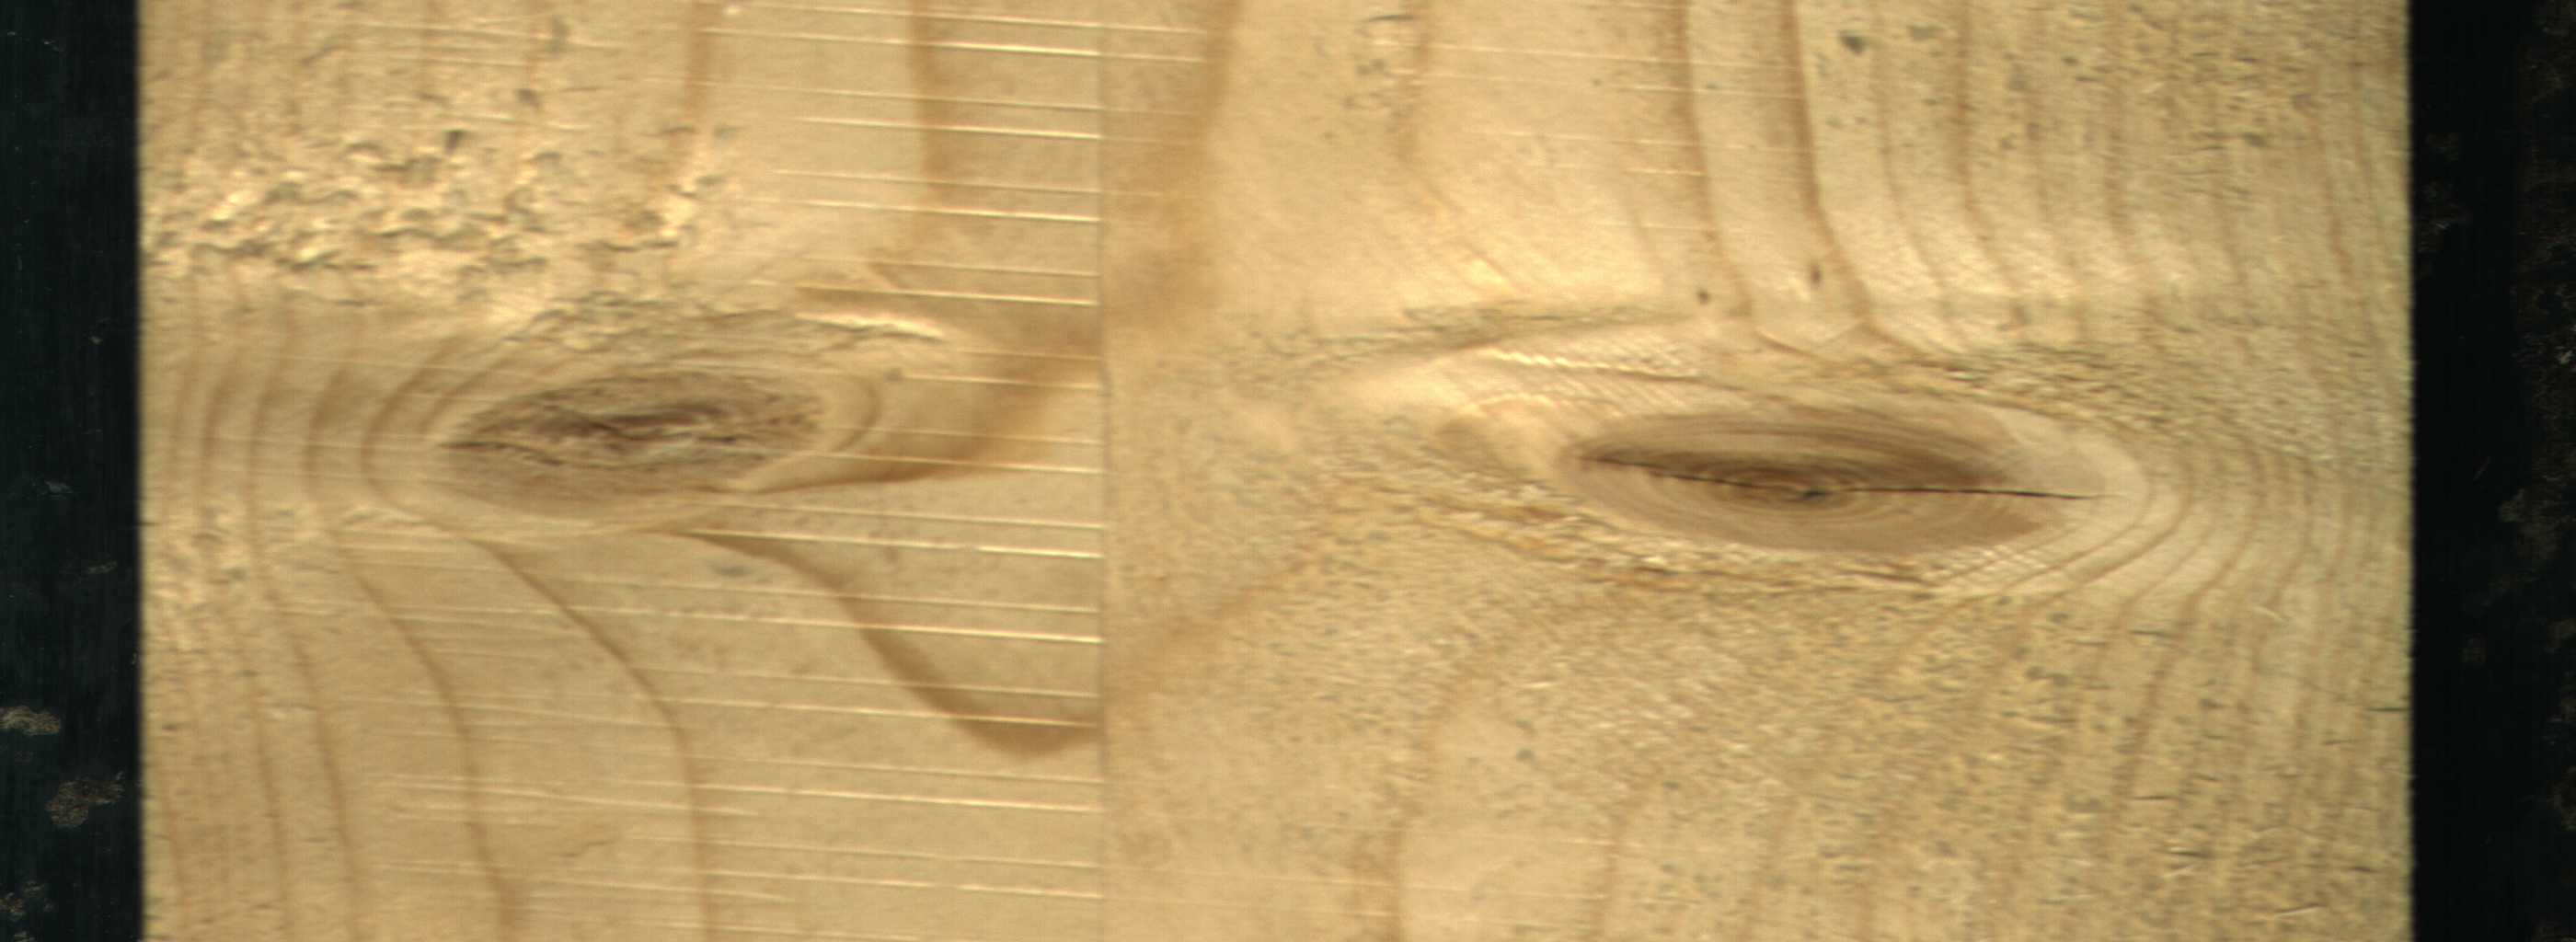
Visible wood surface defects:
knot_with_crack
Live_Knot